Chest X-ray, AP view. Patient: 45 years old, sex F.
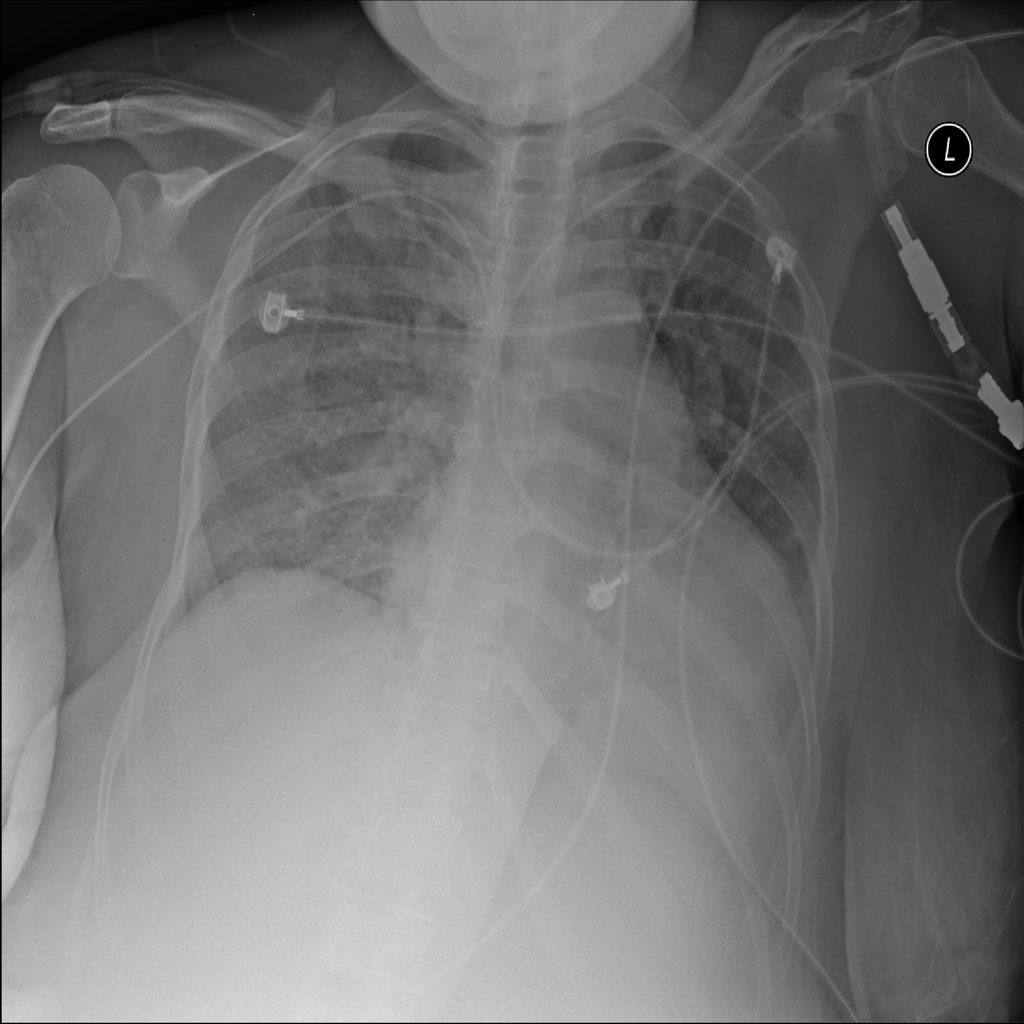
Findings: Infiltration